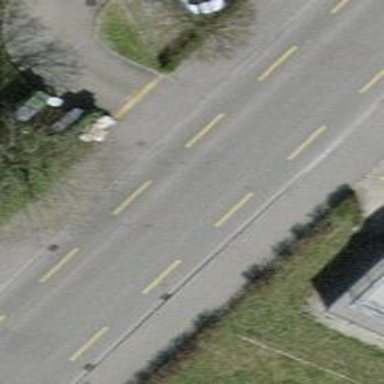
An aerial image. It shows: Asphalt residential road with designated cycle lane.